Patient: sex M, age 43
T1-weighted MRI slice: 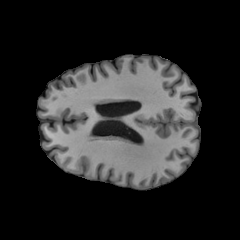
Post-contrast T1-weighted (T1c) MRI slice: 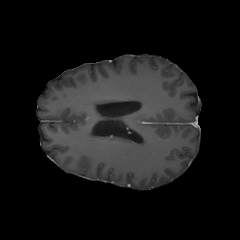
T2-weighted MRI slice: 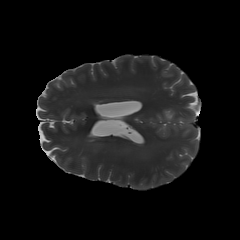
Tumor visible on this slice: yes
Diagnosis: Glioblastoma, IDH-wildtype
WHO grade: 4